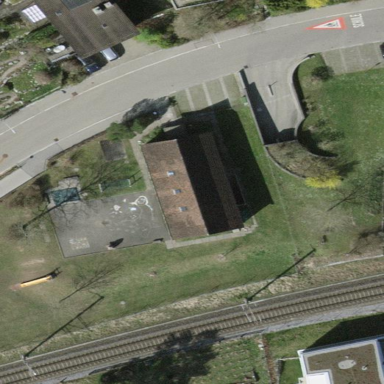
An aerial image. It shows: Kindergarten building.